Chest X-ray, PA view. Patient: 57 years old, sex M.
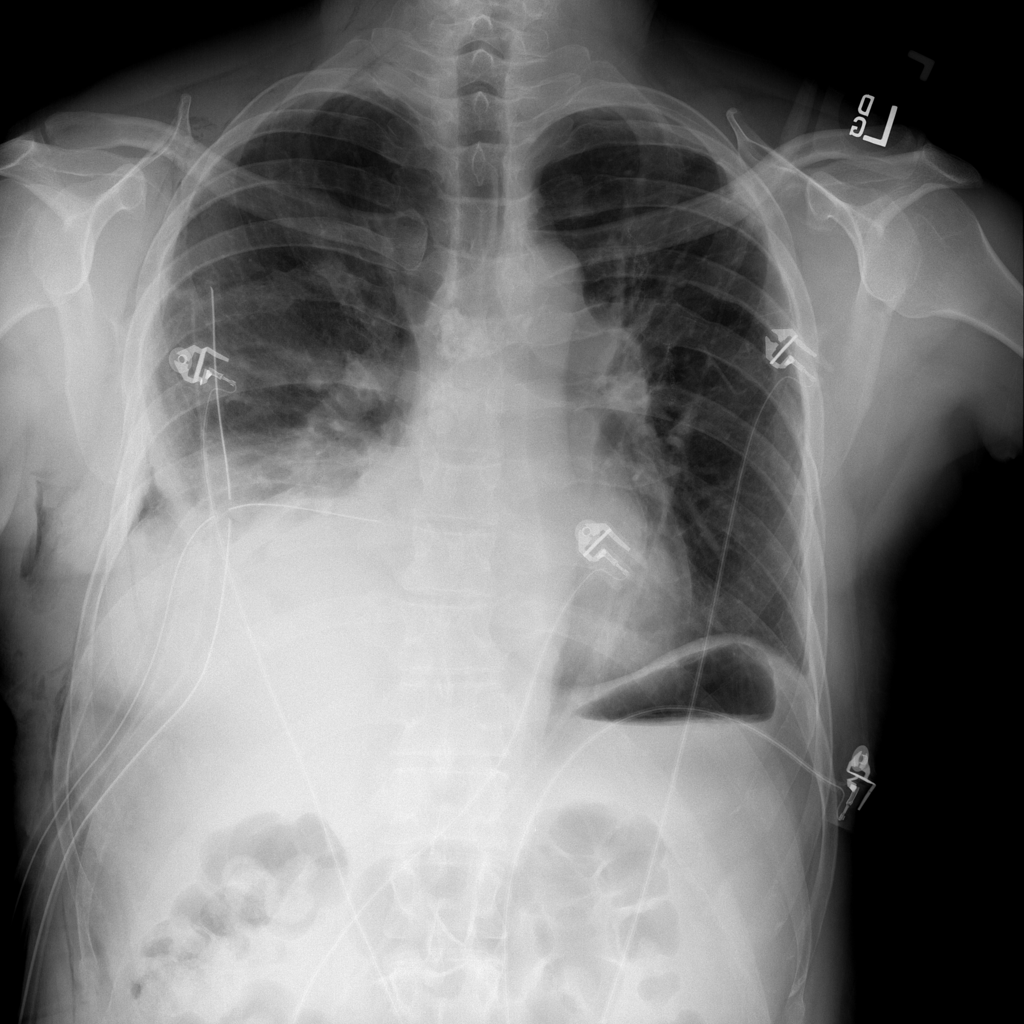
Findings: Atelectasis, Infiltration